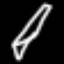
Label: pencil